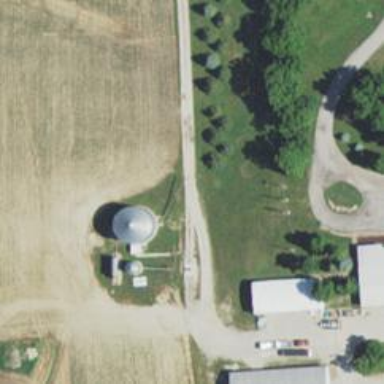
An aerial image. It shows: Silo.